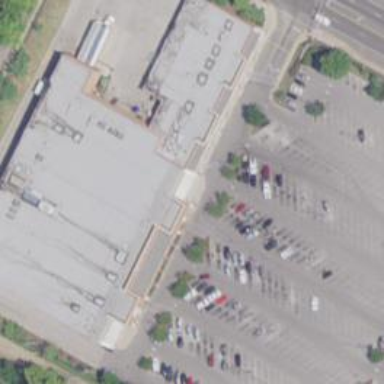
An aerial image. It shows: Retail building.